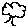
Label: tree